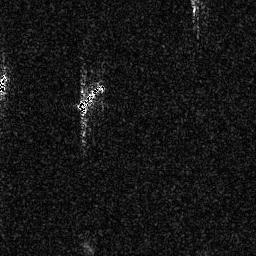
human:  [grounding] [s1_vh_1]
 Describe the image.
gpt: In the satellite image, there is  <ref>1 medium ship </ref> <box>[[28, 31, 41, 44, 0]]</box> located at center.